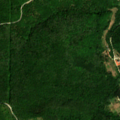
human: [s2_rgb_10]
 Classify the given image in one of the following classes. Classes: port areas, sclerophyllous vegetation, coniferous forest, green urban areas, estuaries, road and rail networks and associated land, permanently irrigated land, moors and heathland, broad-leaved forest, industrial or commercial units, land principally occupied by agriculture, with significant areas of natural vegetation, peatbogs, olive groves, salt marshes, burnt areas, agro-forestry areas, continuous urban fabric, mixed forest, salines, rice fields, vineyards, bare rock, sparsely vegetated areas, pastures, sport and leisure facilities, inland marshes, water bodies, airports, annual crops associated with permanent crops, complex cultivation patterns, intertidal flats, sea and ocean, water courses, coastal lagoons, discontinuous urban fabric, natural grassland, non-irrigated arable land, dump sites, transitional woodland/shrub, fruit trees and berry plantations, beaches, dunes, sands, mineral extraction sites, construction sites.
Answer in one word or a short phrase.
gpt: land principally occupied by agriculture, with significant areas of natural vegetation, broad-leaved forest, transitional woodland/shrub